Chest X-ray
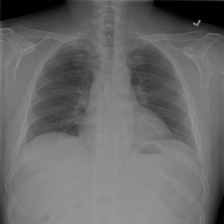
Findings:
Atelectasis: negative
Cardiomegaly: negative
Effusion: negative
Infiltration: negative
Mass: negative
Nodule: negative
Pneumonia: negative
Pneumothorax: negative
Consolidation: negative
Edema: negative
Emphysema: negative
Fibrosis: negative
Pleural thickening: negative
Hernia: negative